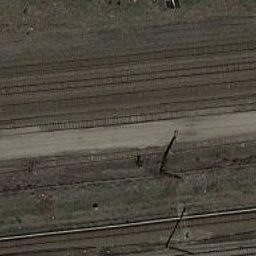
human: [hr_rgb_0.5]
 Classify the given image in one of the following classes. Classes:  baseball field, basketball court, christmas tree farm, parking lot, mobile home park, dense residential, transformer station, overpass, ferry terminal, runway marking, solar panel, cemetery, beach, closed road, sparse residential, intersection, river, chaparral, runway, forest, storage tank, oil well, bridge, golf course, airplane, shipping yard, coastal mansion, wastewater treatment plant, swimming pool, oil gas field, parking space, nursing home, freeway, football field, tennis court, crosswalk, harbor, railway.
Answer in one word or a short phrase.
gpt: railway